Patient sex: M
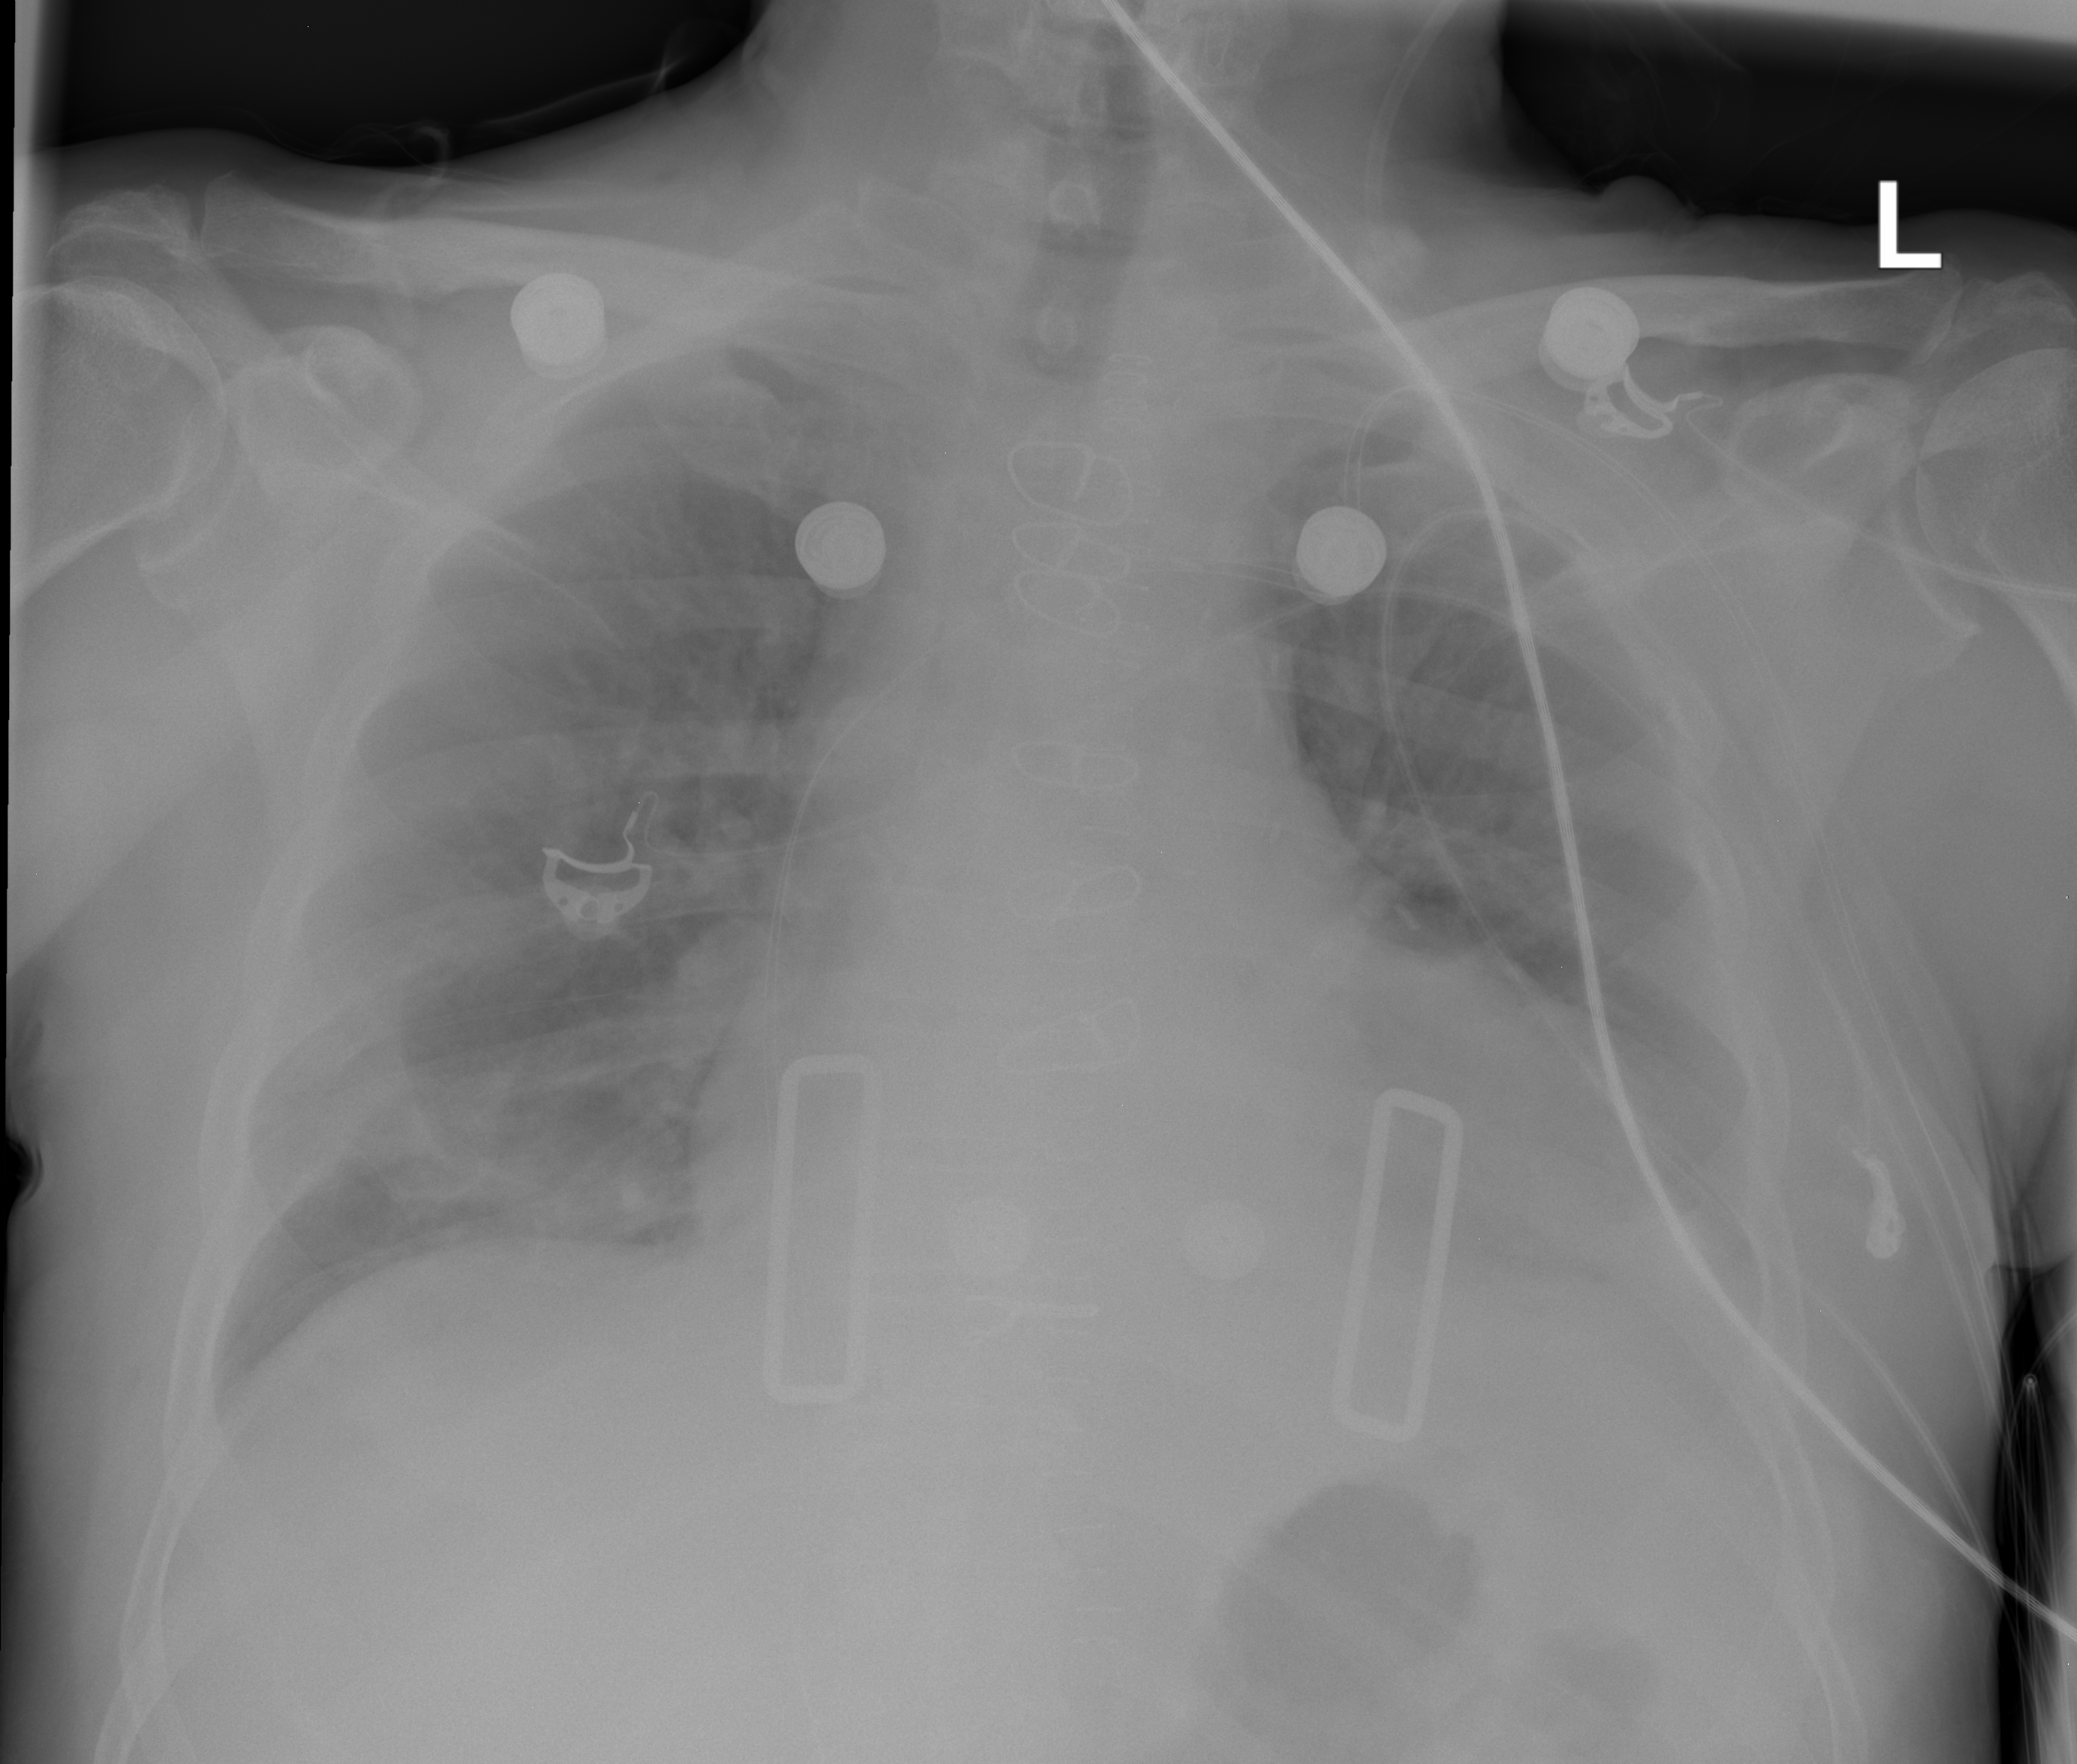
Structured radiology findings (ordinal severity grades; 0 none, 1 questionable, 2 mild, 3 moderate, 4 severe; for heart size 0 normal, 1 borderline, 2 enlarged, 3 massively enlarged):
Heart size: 2
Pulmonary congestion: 1
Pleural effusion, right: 1
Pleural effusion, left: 2
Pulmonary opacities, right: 0
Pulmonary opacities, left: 0
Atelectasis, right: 1
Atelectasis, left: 1